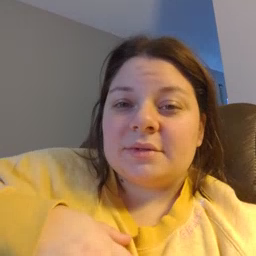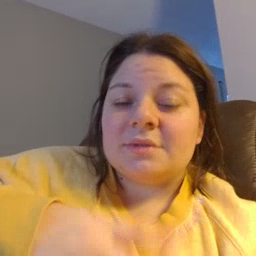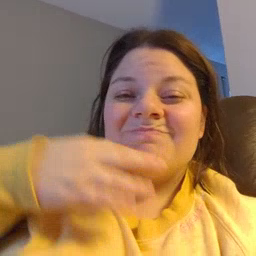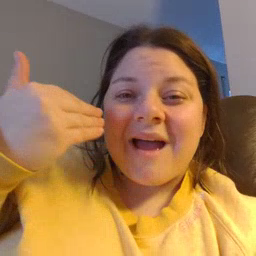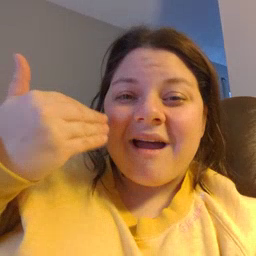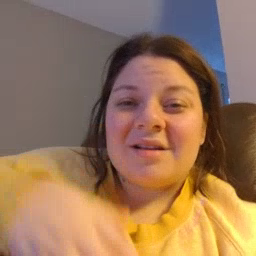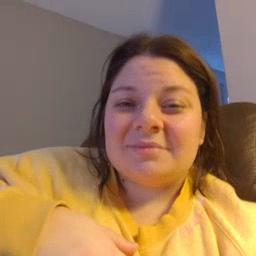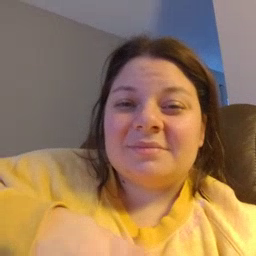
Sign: smile